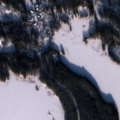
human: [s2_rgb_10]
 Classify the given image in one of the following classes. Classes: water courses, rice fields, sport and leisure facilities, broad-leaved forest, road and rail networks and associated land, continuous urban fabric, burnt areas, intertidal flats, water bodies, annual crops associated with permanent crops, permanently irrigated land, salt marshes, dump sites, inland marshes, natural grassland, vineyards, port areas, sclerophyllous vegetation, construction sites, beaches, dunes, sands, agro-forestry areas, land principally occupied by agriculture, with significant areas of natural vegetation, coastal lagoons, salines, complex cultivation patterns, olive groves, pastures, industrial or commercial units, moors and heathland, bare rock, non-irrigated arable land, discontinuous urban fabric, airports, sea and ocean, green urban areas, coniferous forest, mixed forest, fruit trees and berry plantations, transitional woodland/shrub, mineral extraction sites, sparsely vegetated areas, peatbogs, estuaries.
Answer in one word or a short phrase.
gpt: discontinuous urban fabric, coniferous forest, sea and ocean